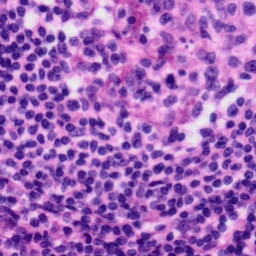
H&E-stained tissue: Tonsil